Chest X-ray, PA view. Patient: 65 years old, sex F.
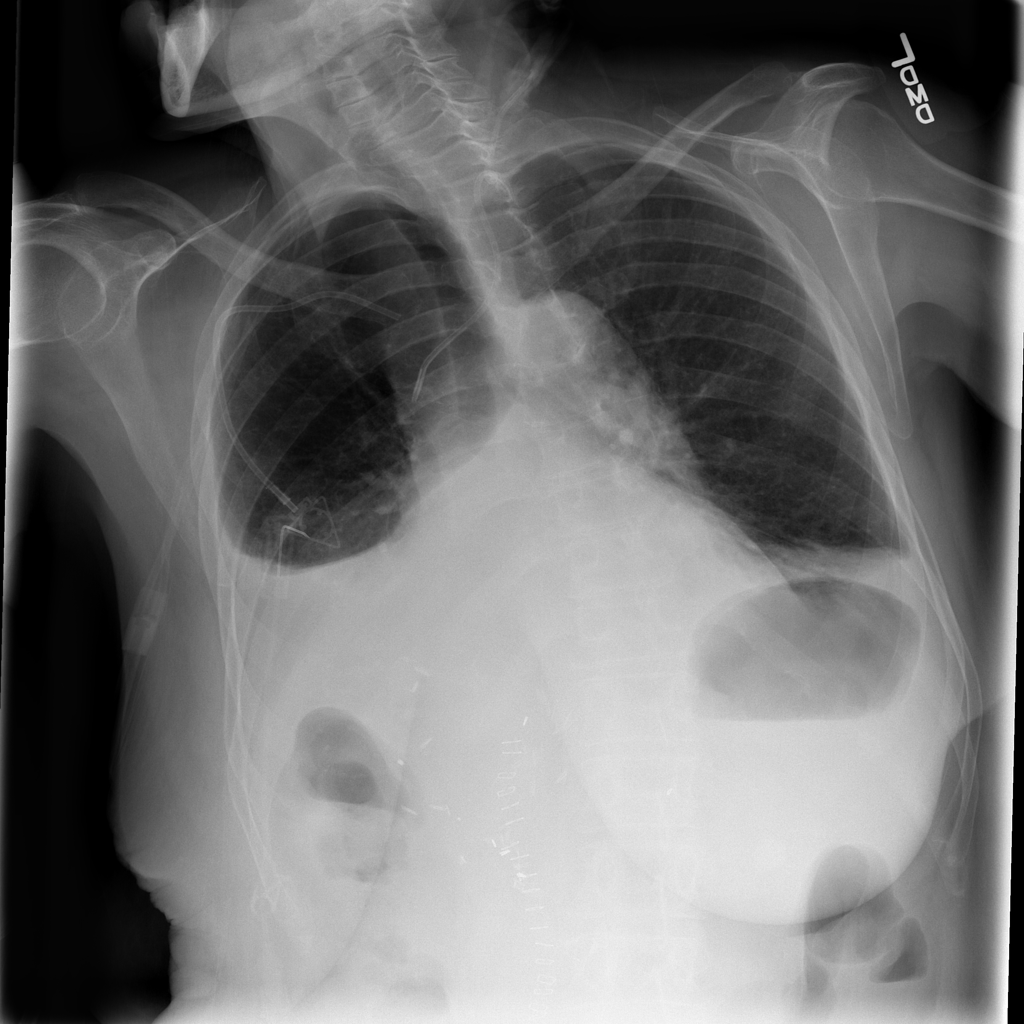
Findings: Effusion